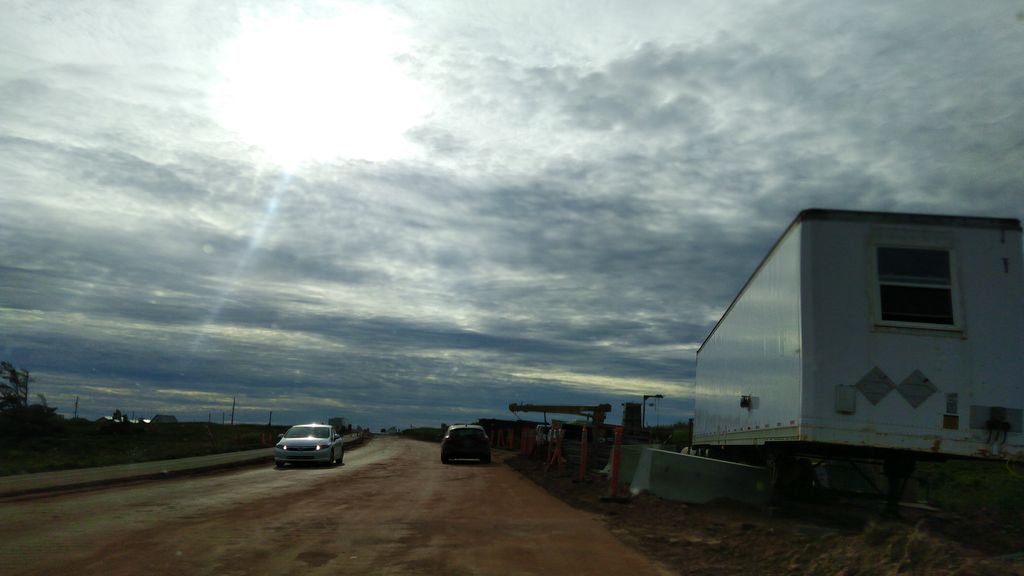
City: charlottetown